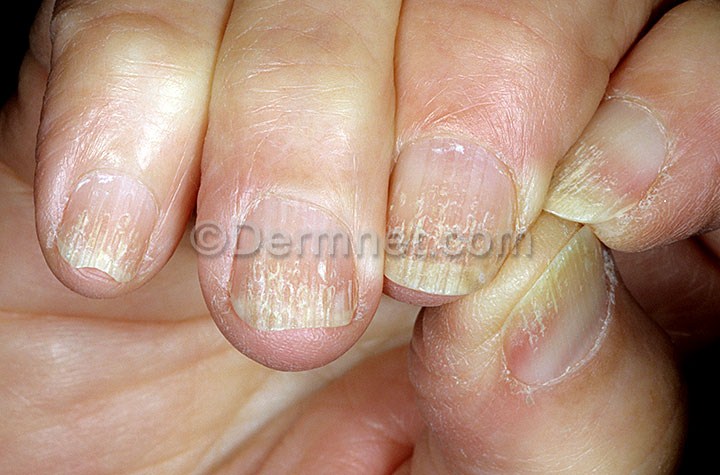
Disease: Nail Fungus and other Nail Disease